Question: The reference is from Intro to Algorithms, pg 157. The image has 10 nodes and the height of the tree is 3.
My question is how does this hold when h=1?
ceiling(n/2^(h+1))= ceiling(10/2^(1+1))=ceiling(10/4)=ceiling(2.5)=3 nodes. However h=1 has 4 nodes.

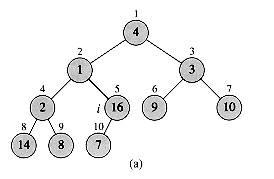
Answer: The height of a node is the number of edges on the longest downward path between the node and a leaf.
With a binary tree of height 1, there can only be the root node, the left leaf, and the right leaf. That is a grand total of 3.
in the image, only 2, 16 and 3 are nodes of height 1.